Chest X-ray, AP view. Patient: 34 years old, sex M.
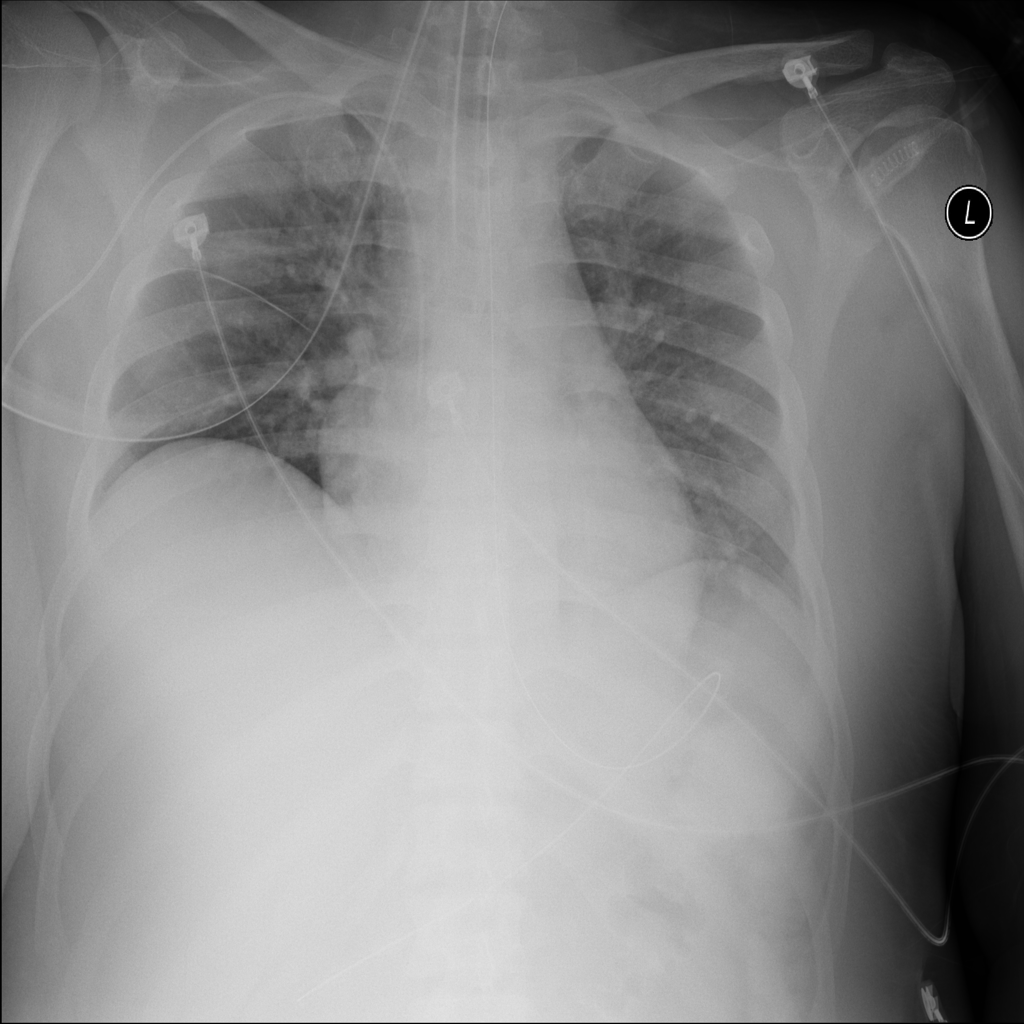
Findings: No Finding